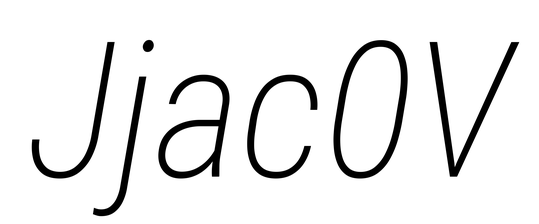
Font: Roboto-Italic_Condensed_ExtraLight_Italic